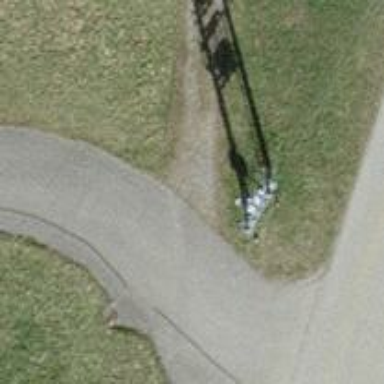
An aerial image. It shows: Distribution transformer attached to power pole.